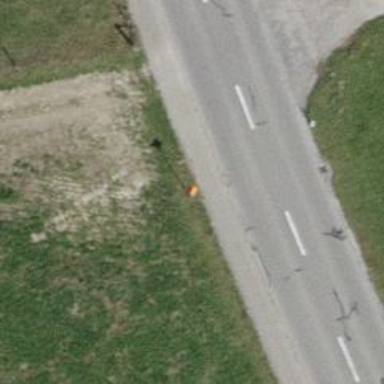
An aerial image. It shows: Pipeline marker.